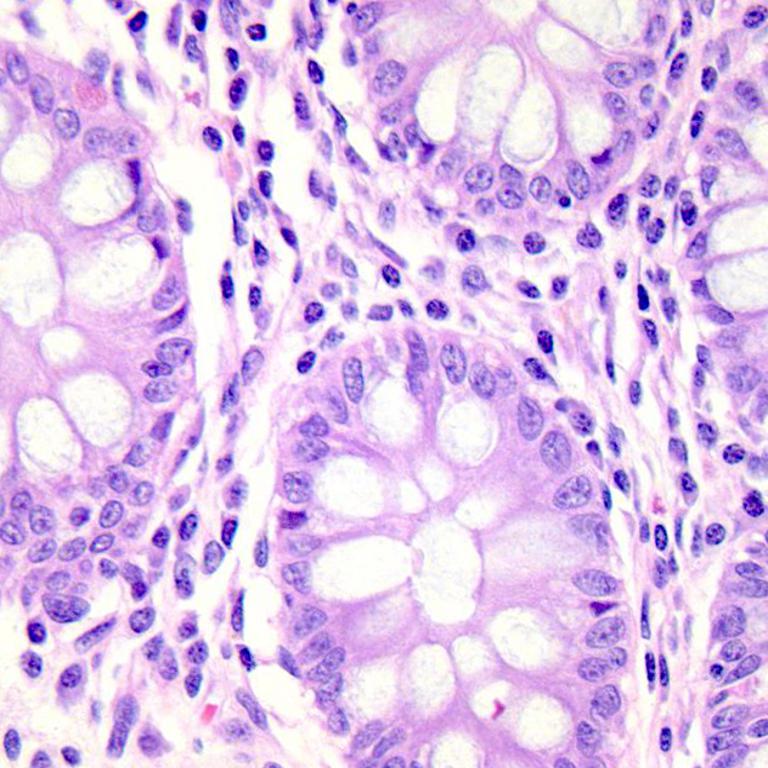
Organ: colon
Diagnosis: benign